Interaction volume radius: 5 \u00c5
Interaction volume height: 10 \u00c5
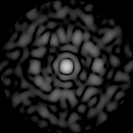
Disorder parameter: 0.8539